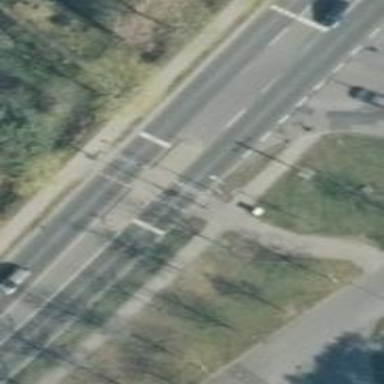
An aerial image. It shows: Road with traffic signals.